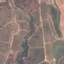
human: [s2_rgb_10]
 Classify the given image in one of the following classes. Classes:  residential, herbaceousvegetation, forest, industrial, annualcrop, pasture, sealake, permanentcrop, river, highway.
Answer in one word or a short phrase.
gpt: PermanentCrop